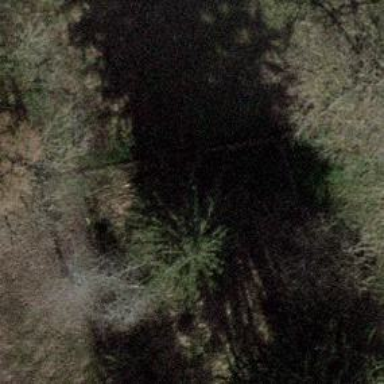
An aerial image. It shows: Evergreen tree with needle-leaved leaves.